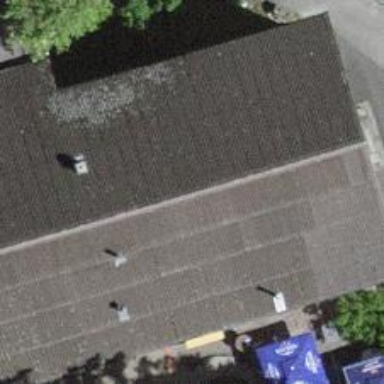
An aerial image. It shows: Restaurant.